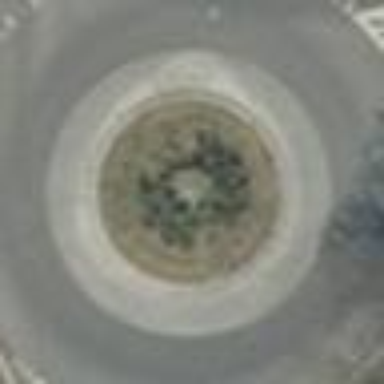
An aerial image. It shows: Roundabout on residential road.